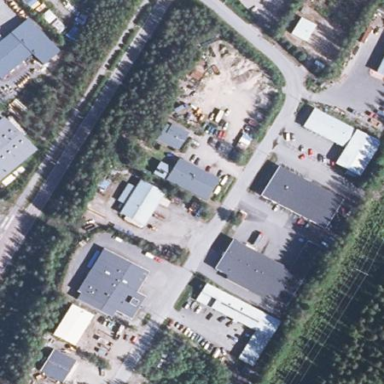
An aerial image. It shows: Industrial area.